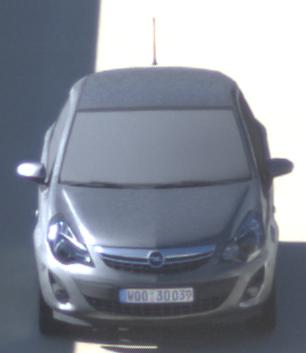
Make: Opel
Model: Corsa 1.2
Detailed model: Corsa (D)
Model produced from: 2011/01
Model produced until: 2014/08
Doors: 3
Color: gray
Road condition: dry road
Daytime: morning or afternoon
Contrast: high contrast